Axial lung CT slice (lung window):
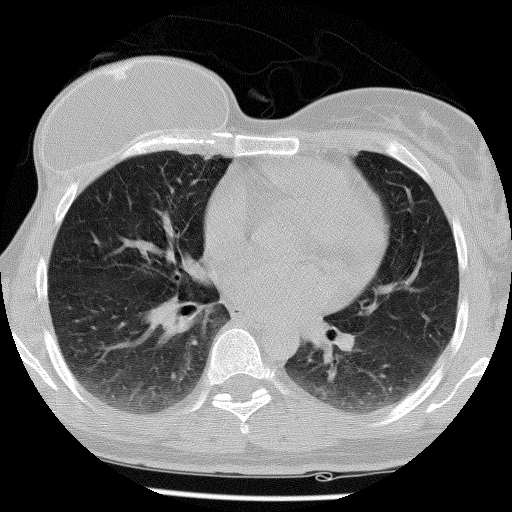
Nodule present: no